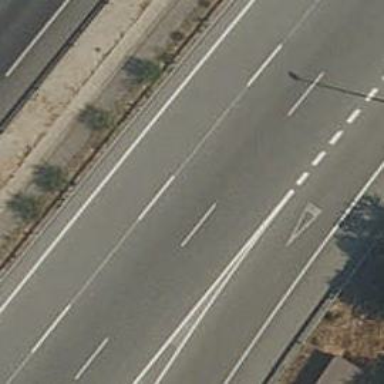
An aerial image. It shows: Motorway link.